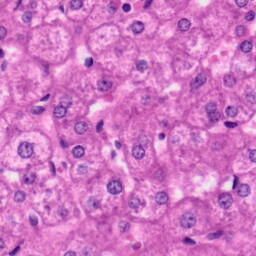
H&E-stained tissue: Liver